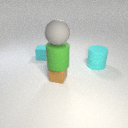
small brown rubber cube below large gray rubber sphere